Field crop: maize
Growth stage: 2
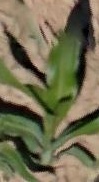
Species: maize